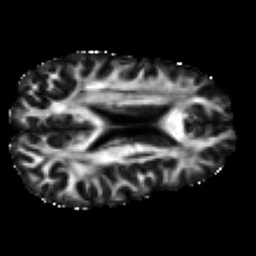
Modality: FA
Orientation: axial
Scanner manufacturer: ge
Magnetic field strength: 3 T
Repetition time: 7.98 s
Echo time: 0.0701 s